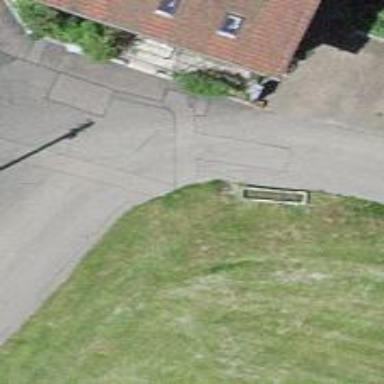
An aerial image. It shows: Fountain.